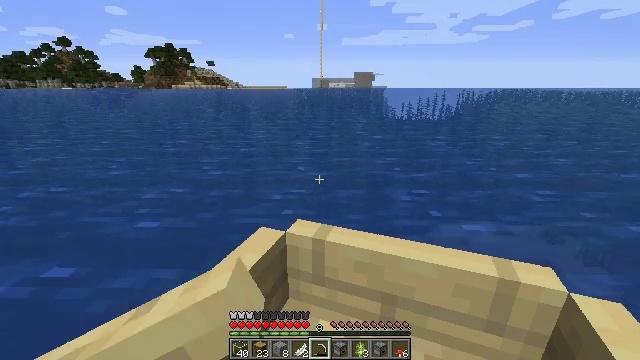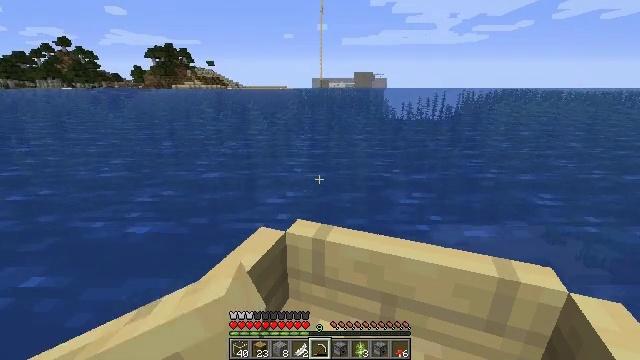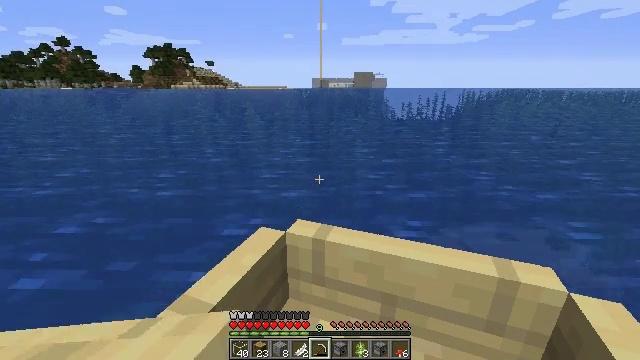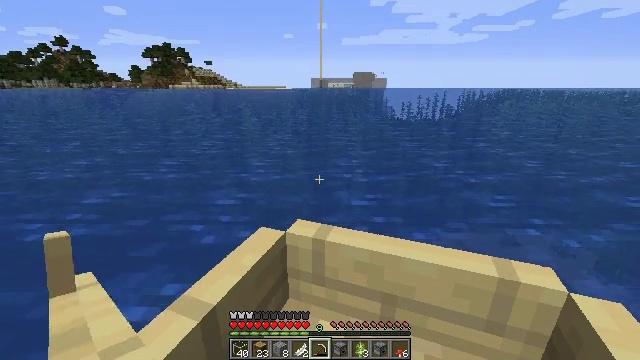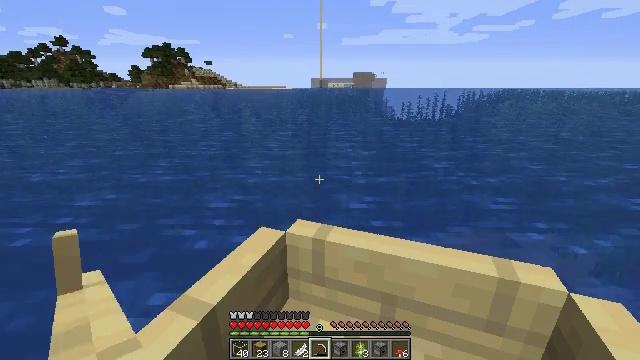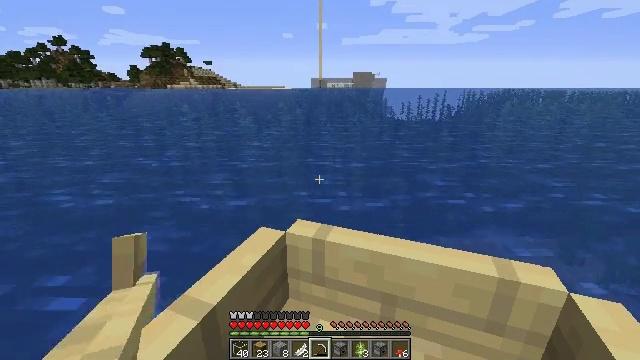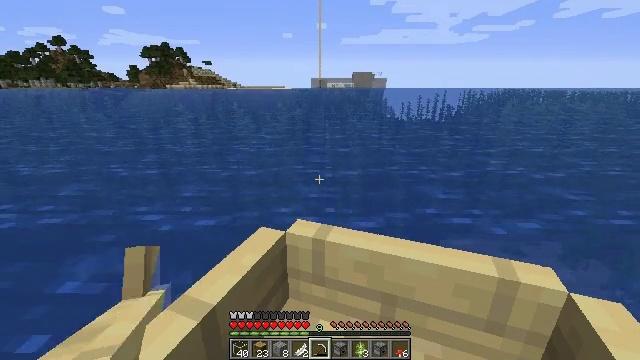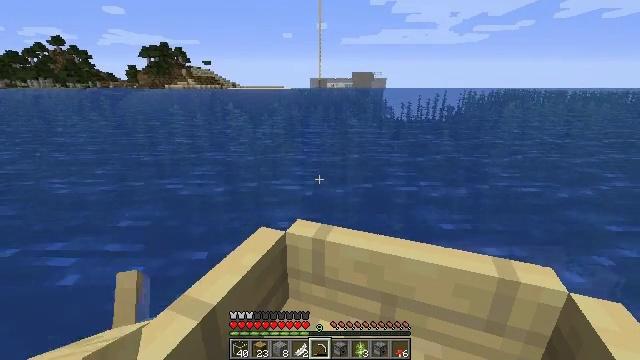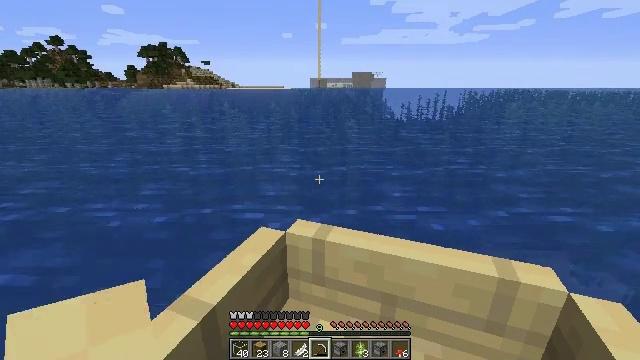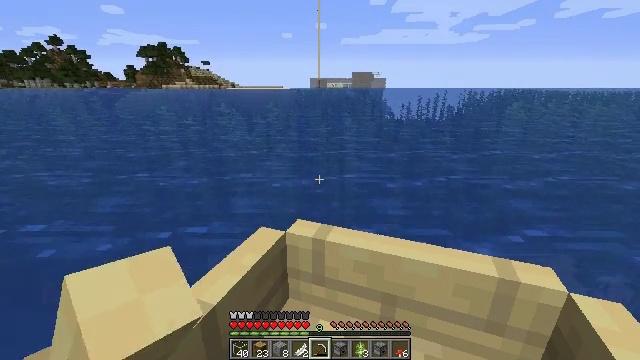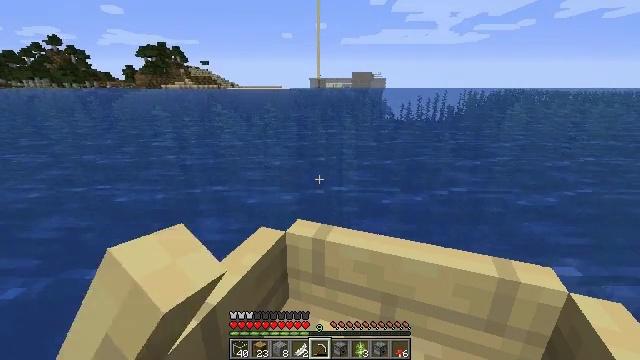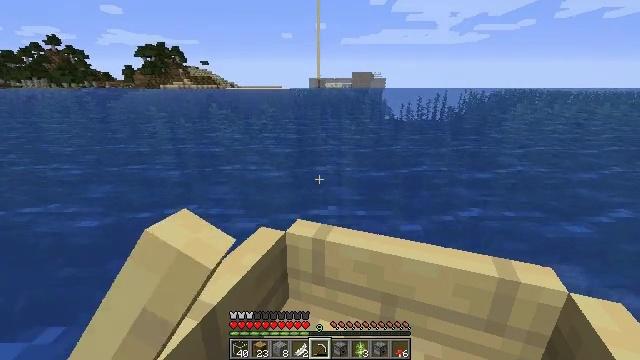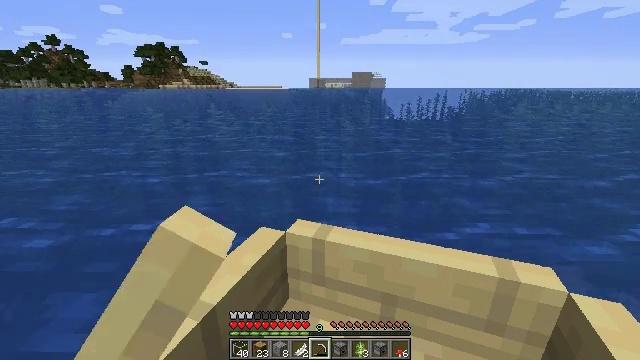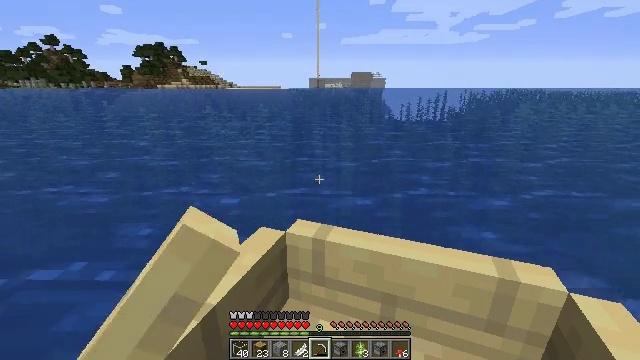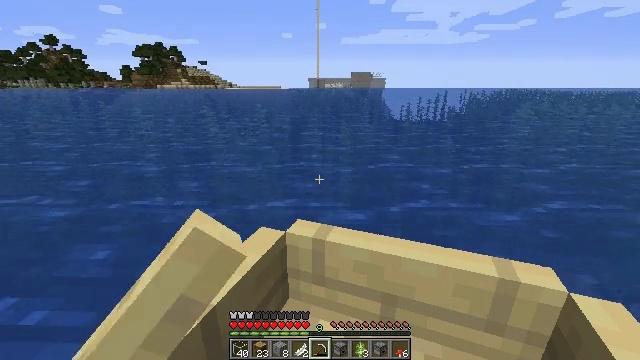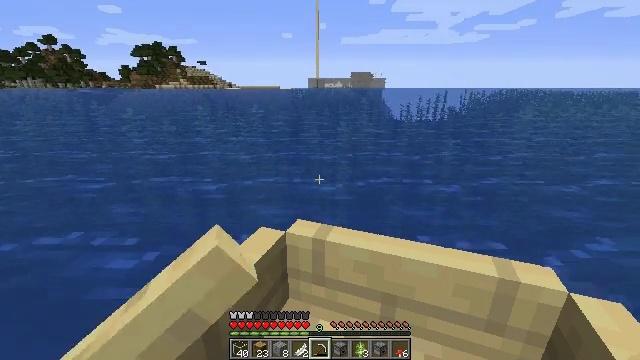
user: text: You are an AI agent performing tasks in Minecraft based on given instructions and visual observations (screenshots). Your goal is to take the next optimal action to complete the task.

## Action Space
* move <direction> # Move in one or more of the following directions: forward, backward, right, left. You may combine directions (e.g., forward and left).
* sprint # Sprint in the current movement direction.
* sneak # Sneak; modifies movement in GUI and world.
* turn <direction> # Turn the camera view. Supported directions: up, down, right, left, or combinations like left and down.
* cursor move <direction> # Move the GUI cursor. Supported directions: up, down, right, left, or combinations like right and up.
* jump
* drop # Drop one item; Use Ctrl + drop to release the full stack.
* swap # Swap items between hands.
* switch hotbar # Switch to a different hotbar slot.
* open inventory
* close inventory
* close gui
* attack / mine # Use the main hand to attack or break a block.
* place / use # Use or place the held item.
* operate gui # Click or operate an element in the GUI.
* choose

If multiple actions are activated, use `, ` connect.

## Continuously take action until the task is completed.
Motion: motion action
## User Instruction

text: Mine granite stairs.
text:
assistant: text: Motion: move forward
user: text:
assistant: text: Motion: move forward
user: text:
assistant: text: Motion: move forward
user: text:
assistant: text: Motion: move forward
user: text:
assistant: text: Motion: move forward
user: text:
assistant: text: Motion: move forward
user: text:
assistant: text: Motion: move forward
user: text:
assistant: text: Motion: move forward
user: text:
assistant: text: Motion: move forward
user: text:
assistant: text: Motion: move forward
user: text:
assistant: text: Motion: move forward
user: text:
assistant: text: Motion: move forward
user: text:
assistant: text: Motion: move forward
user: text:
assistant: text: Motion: move forward
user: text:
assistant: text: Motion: move forward
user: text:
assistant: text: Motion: move forward
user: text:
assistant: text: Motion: move forward
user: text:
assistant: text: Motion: move forward
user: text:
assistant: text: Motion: move forward
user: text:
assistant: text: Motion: move forward
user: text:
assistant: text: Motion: move forward
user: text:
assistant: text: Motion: move forward
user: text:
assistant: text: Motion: move forward
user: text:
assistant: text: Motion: move forward
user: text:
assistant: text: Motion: move forward
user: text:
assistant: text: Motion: move forward
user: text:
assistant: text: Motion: move forward
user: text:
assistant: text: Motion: move forward
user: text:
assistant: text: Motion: move forward
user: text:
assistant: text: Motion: move forward